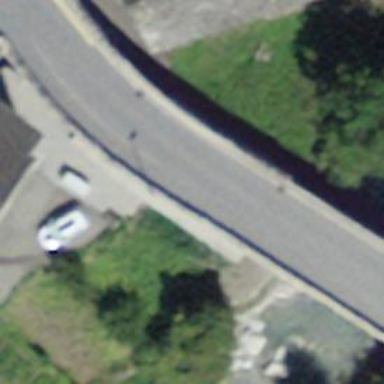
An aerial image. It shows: Secondary road crossing over bridge with arch structure.